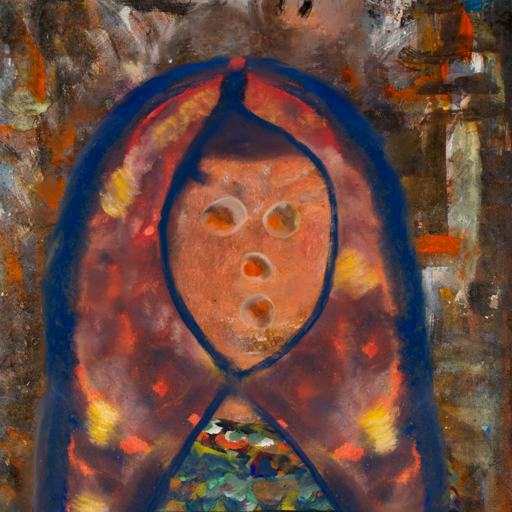
Background: GypsyQueen, Head And Neck Front: Boggyland, Face Front: Rupkatha, Bust: An_Impression, Hair Front: Blank, Head Accessory: Mother_And_Son_Mother_Scarf, Second Necklace: Blank, Necklace: Blank, Baby: Blank